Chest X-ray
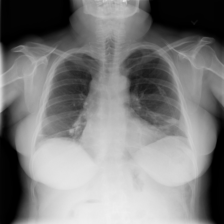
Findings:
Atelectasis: positive
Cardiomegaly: negative
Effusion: negative
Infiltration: negative
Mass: negative
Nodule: positive
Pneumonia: negative
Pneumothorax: negative
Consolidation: negative
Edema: negative
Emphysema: negative
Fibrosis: negative
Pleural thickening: negative
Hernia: negative